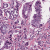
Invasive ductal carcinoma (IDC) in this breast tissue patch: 1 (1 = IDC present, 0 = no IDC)